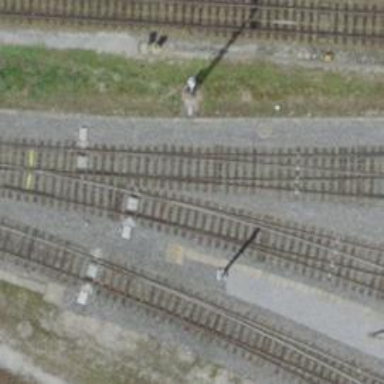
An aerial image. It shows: Railway switch.